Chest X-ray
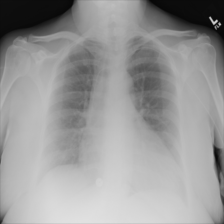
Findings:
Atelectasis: negative
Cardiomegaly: negative
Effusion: negative
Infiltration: negative
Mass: negative
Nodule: negative
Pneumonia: negative
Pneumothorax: negative
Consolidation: negative
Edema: negative
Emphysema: negative
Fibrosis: positive
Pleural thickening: negative
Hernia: negative